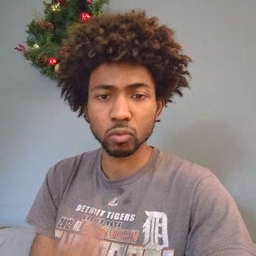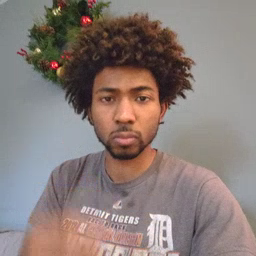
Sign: toy